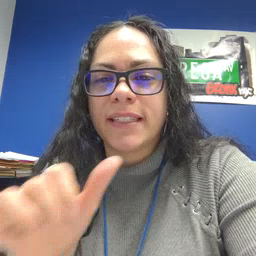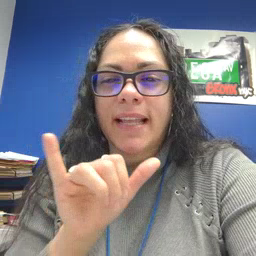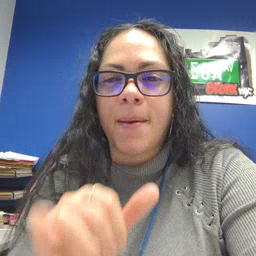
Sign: same